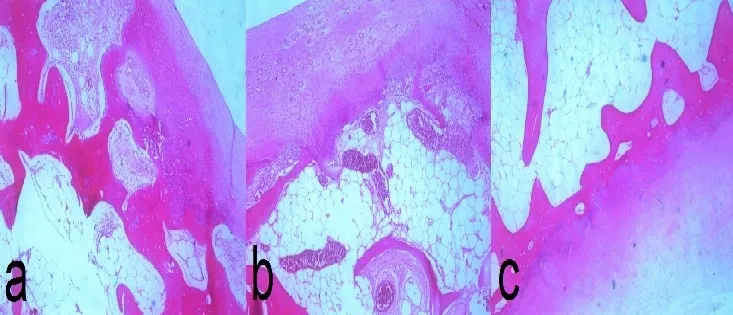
Histopathology slide of the loose body showing lobules of cartilage without cellular atypia (a, b c).
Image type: pathology (h&e)